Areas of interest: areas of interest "Taiyuan Qinxian Street Wanda Yuehua Hotel"
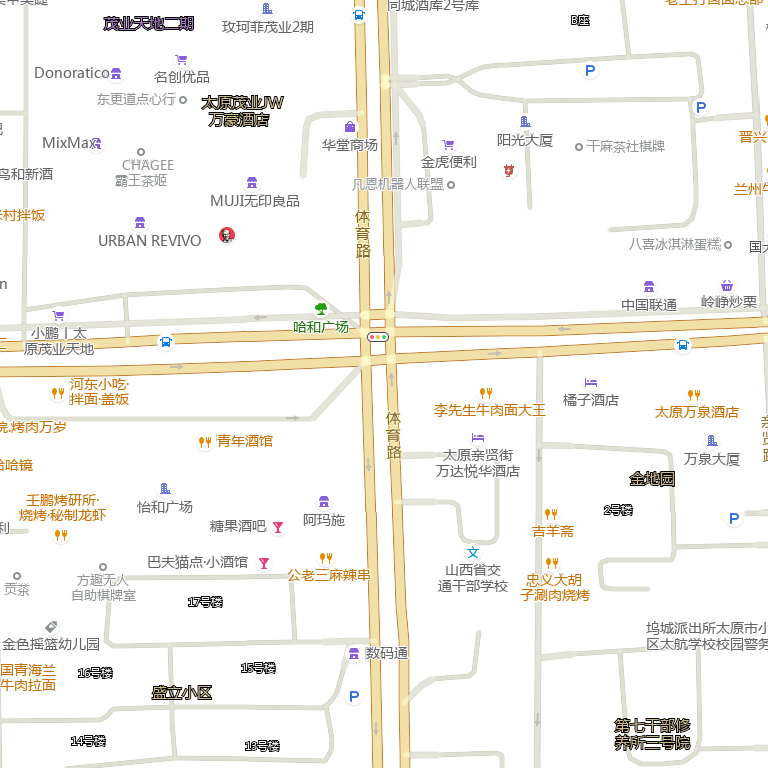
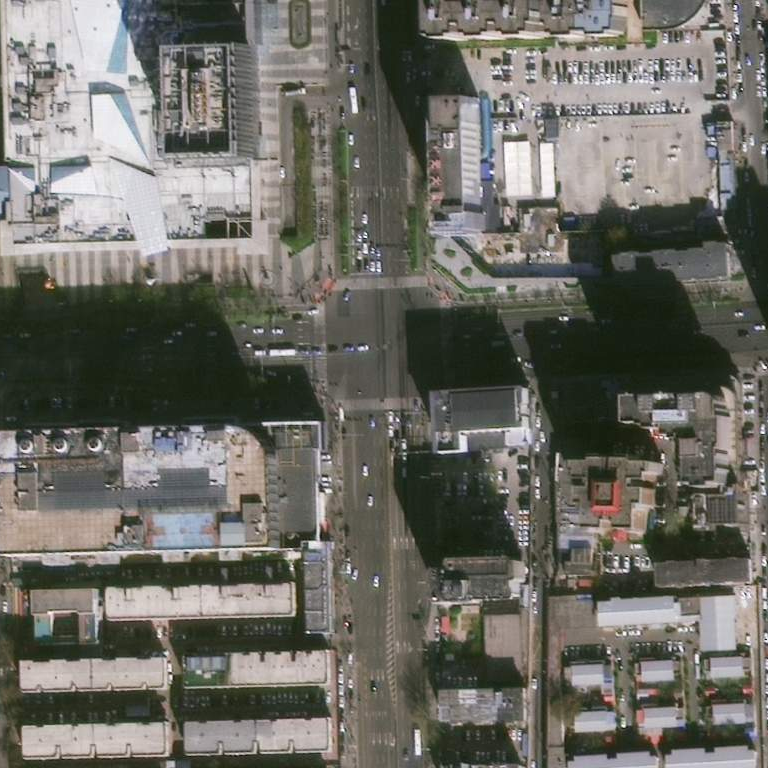